Question: I'm using 'einsum', since it's very fast and saves me 2-3 lines of code each time I use it. But I'm having a hard time understanding it.
I'll give an example: I want to train a neural network. In order to compute something relevant to the gradient, I need to do the following:
Given a matrix 'W' (line 'i' column 'j' is the weight on the connection from neuron 'i' to neuron 'j' in next layer), and a vector of outputs of neurons 'S' (hopefully the visual example at the bottom will help), I need to do the following:
'S[i]*W[i,:]' is a line in a new matrix
I figured out the following code gets it done:
'''
einsum('ji,kj->ij',W,S)
'''
This makes sense to me now, but it took me a long time to get it right. A lot of trial and many errors (some things worked out but were wrong, some gave me errors when trying to run).
Now I want to compute a batch of these at once - that is, instead of 'S' being a vector, it's a matrix of size '(NeuronsNum, BatchSize)' and I want to calculate:
'''
einsum('ji,kj->ij',W,S[:,b])
'''
for all 'b=0' to 'BatchSize-1'. And to save time (and understand 'einsum'), I'd like to do it all at once and get the result as a matrix '(Neurons in layer l-1, Neurons in layer l, BatchSize)'.
I can't seem to get it right. So I appreciate you reading all this, and I'd appreciate any help I can get understanding this function
visual example:

The 'i'th neuron sends some value, weighed by the strength of its connection to target. We do that for every 'i'.
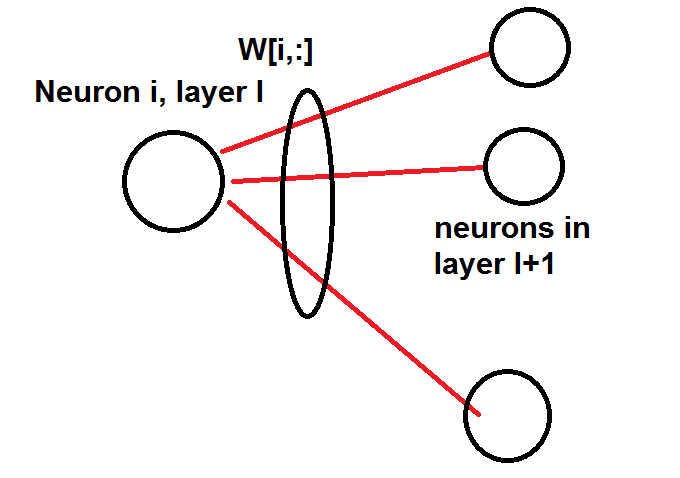
Answer: Just write it out in nested for-loops, as if you didnt know numpy could do this, and than keep the indices for the numpy einsum. That way you have the exact formulation written down.
In your case:
'''
R = einsum('ki,jk->kij',W,S)
'''
will give you a 3d array, where the result, 'R', satisfies:
'''
R[:,:,b] = einsum('ki,k->ki',W,S[:,b])
'''